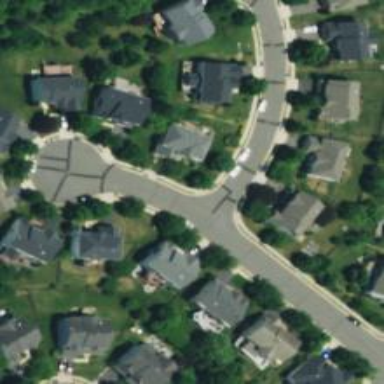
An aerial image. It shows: Residential road.